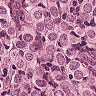
Metastatic tissue present: yes